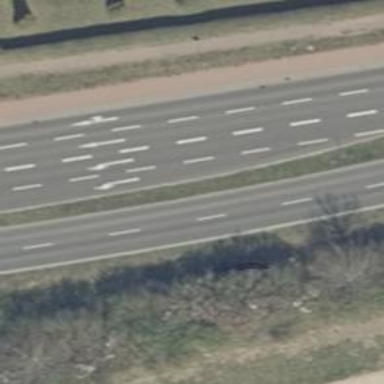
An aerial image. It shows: Primary motorway with asphalt surface and lane markings.